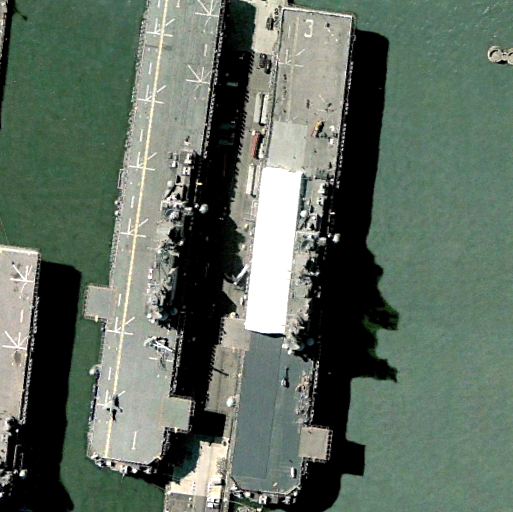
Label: assault